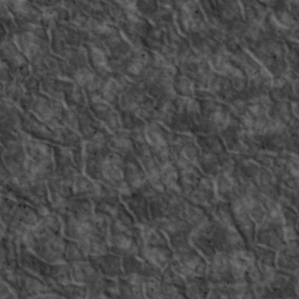
Label: non_frost